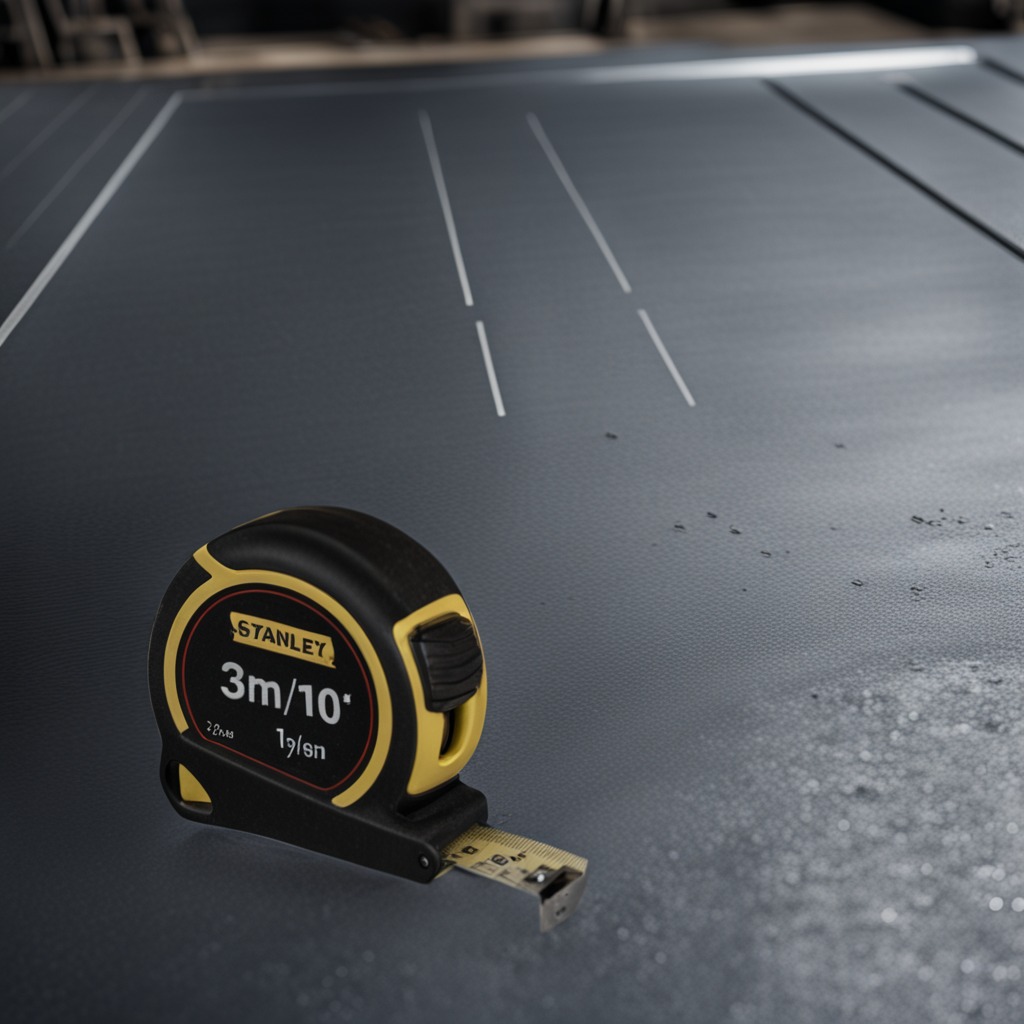
A measuring tape is lying on a cold steel table in a mining workshop.